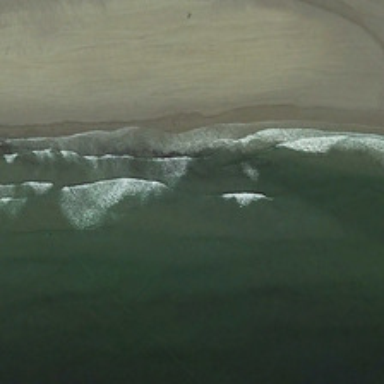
Near the coast we can see white sea spray .